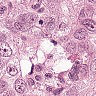
Metastatic tissue present: yes